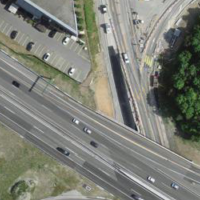
EUNIS habitat code: 57
Species observed at this site:
Cornus sanguinea